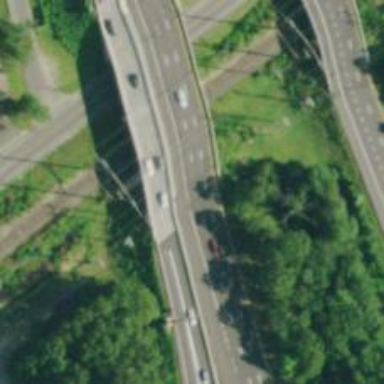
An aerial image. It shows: Urban freeway expressway bridge.